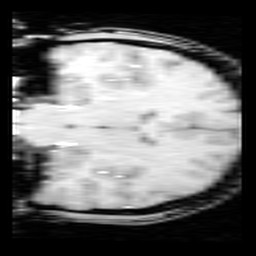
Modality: inplaneT1
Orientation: coronal
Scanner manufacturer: ge
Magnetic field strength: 3 T
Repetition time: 0.3 s
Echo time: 0.00348 s